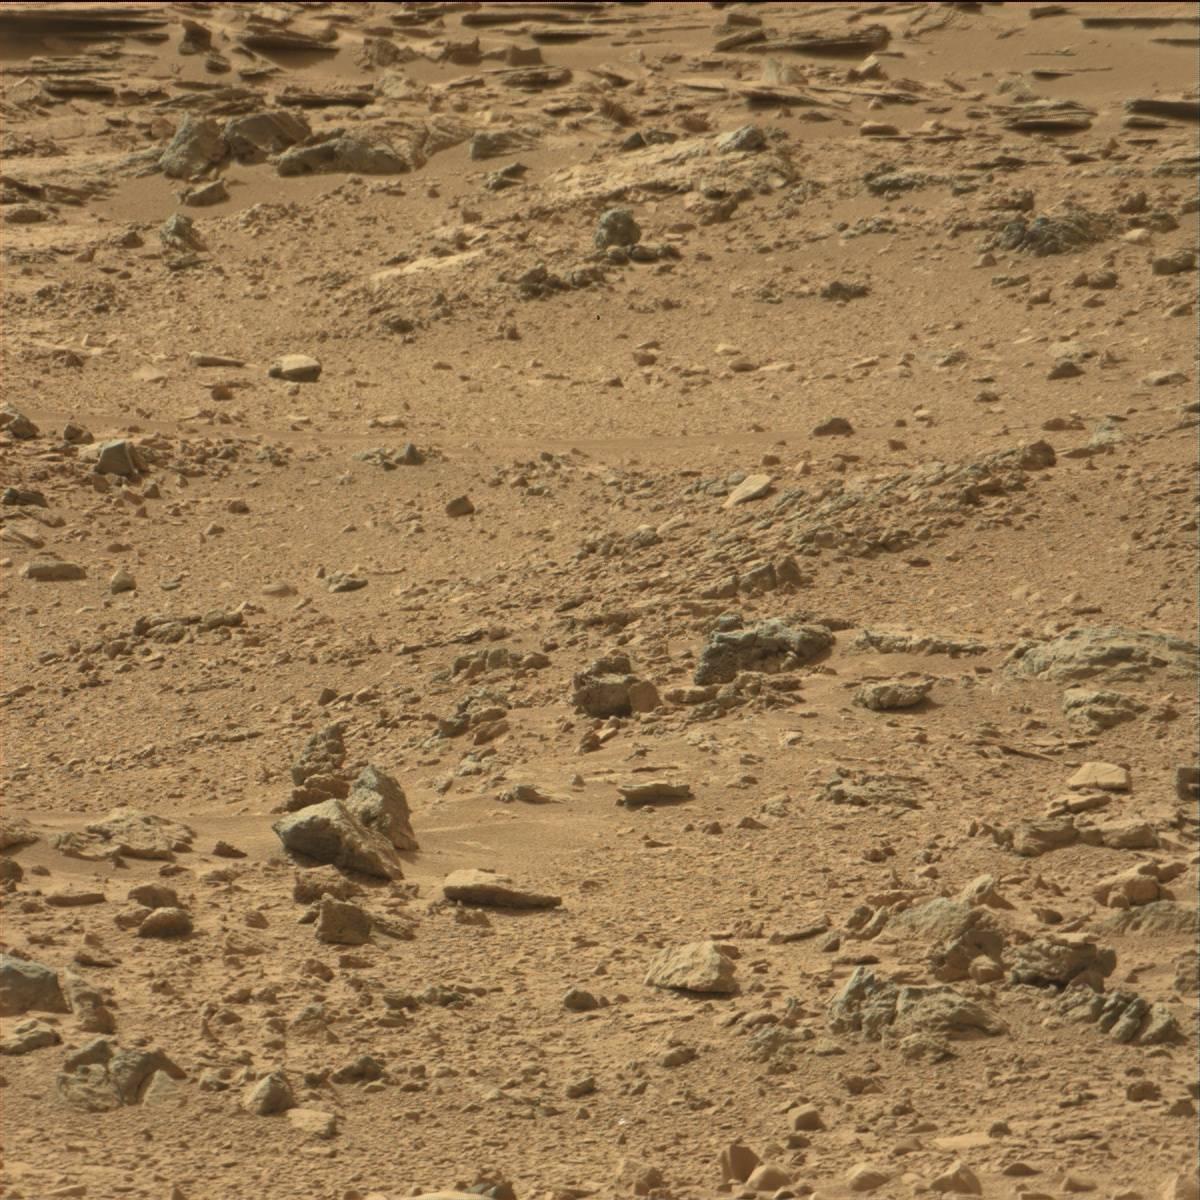
Terrain classes present: Bedrock, Rock, Sand / Soil